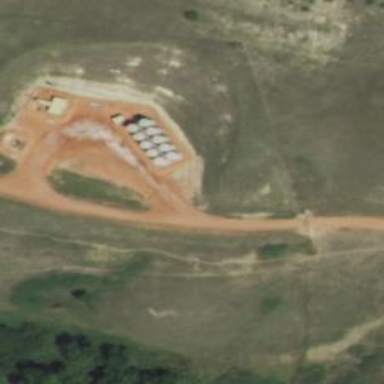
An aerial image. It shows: Storage tank that is man-made.